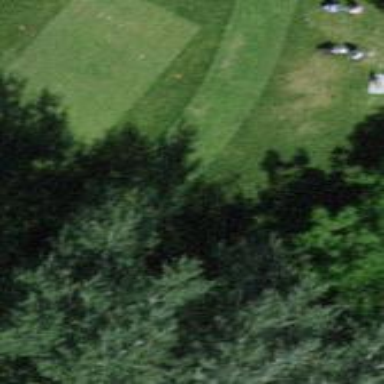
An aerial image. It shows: Golf tee area covered with grass.